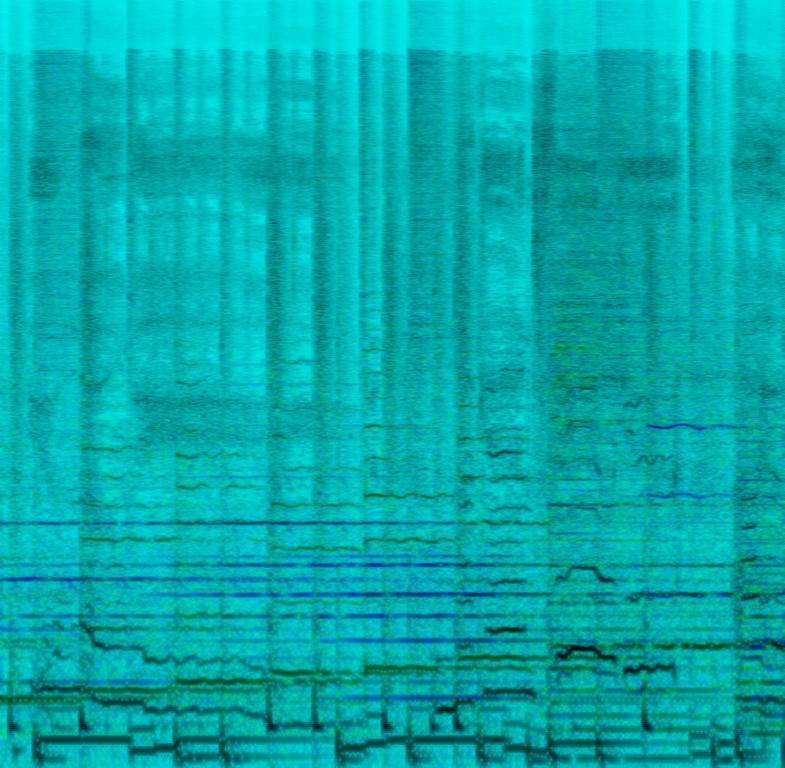
This pop song features a female voice singing the main melody. At the highest pitch, her voice goes into falsetto. This is accompanied by percussion playing a simple beat in common time. An electric guitar plays a repetitive two note phrase in the background. Another guitar player fills in the background. The bass plays the root notes of the chords. This song can be played in a romantic movie.